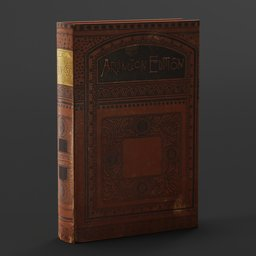
Label: tools